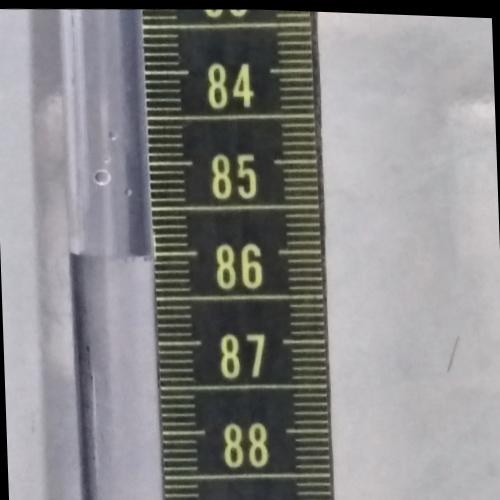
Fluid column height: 86.0 cm